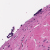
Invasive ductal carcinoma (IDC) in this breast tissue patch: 0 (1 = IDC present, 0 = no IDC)